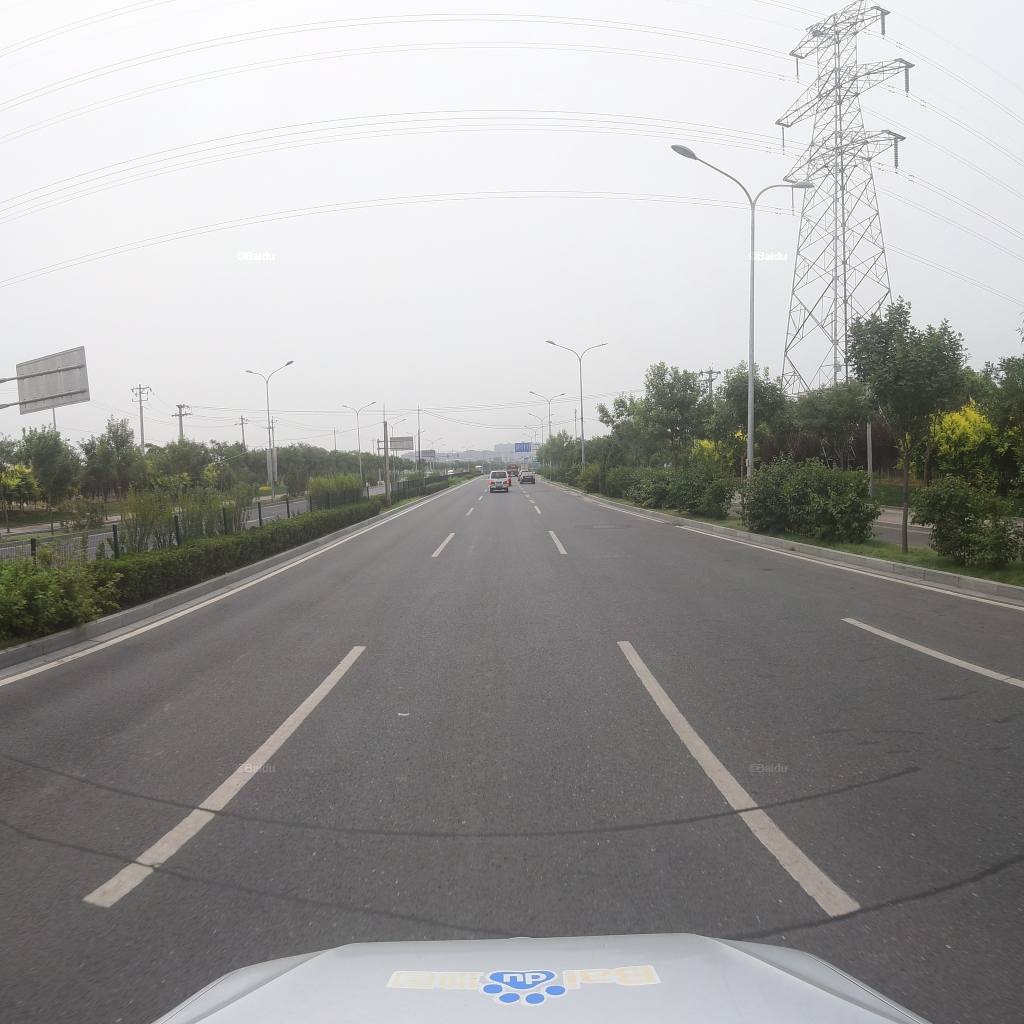
Region: Fengtai
Road damage annotations: transverse patch, transverse patch, transverse patch